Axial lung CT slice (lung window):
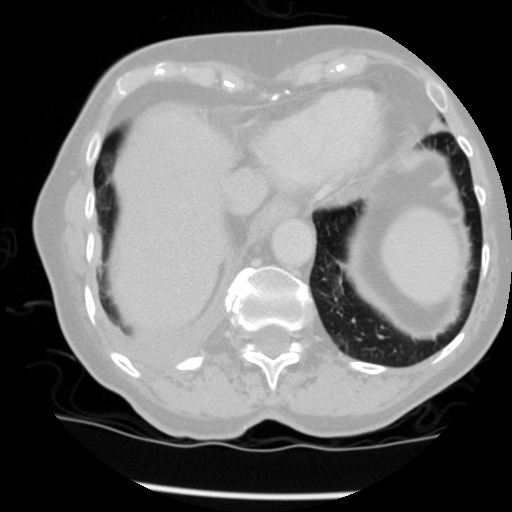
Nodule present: no